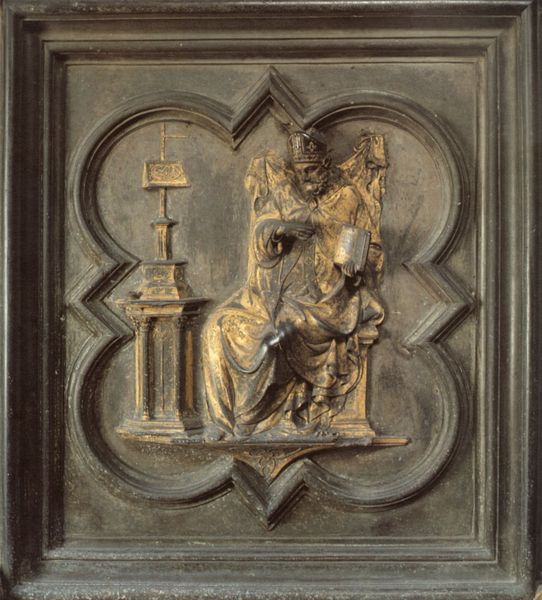
Titel: Nordtür
Künstler: Lorenzo Ghiberti
Standort: Florenz, Baptisterium (EU - I - Toskana)
Schlagwörter: hand, mann, umhang, sitzen, holz, nase, stuhl, tuch, bart, augen, falten, gesicht, rahmen, stein, kirche, gewand, gold, mantel, sitzend, krone, relief, bischof, könig, thron, tafel, detail, sitzt, buch, halbkreis, rosette, heiliger, quadrat, halbkreise, vierpass, apostel, gefache, vierpass mit spitzen, liegender vierpass